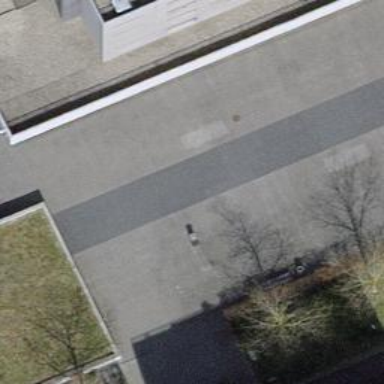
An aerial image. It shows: Bench for seating.